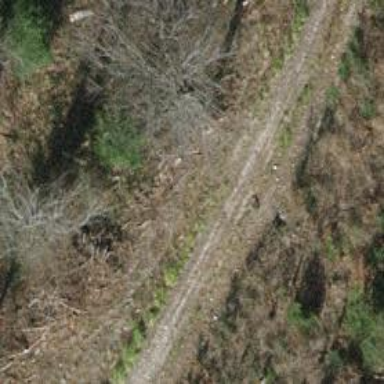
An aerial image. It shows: Track with grade 3 tracktype.